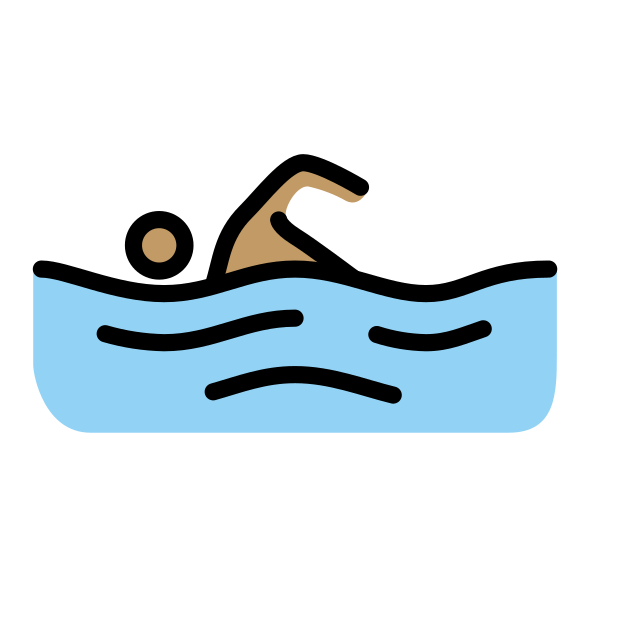
man swimming: medium skin tone